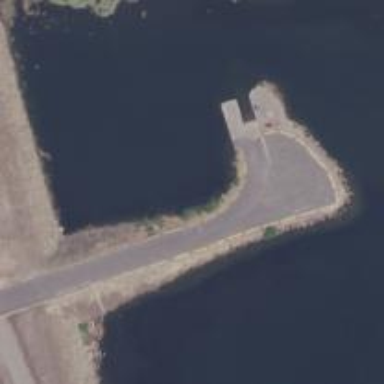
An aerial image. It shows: Slipway on leisure land.